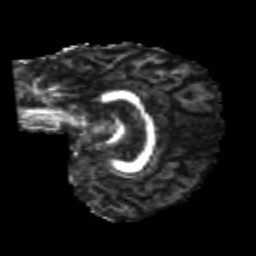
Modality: FA
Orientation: sagittal
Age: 25
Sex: female
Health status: healthy
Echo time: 0.074 s